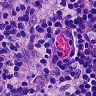
Metastatic tissue present: no